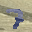
Label: 7